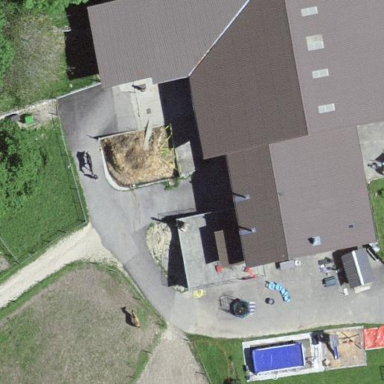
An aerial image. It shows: Farm building.